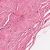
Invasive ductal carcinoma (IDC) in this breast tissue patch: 0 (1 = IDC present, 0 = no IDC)